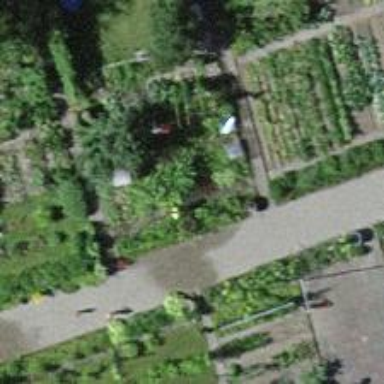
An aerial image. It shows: Garden area designated for leisure land.